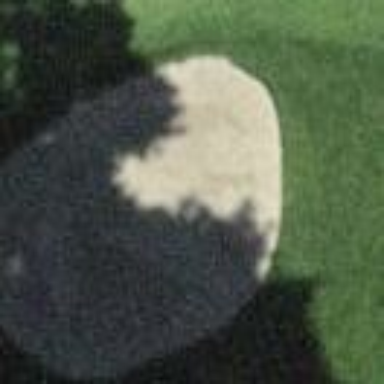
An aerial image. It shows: Golf bunker filled with sandy terrain.